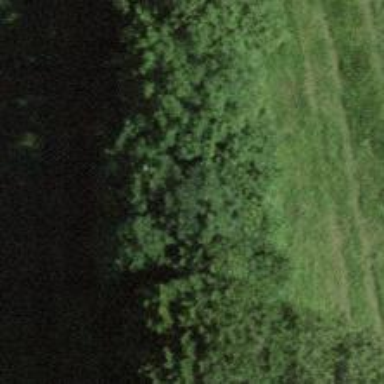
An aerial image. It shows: Hedge barrier.